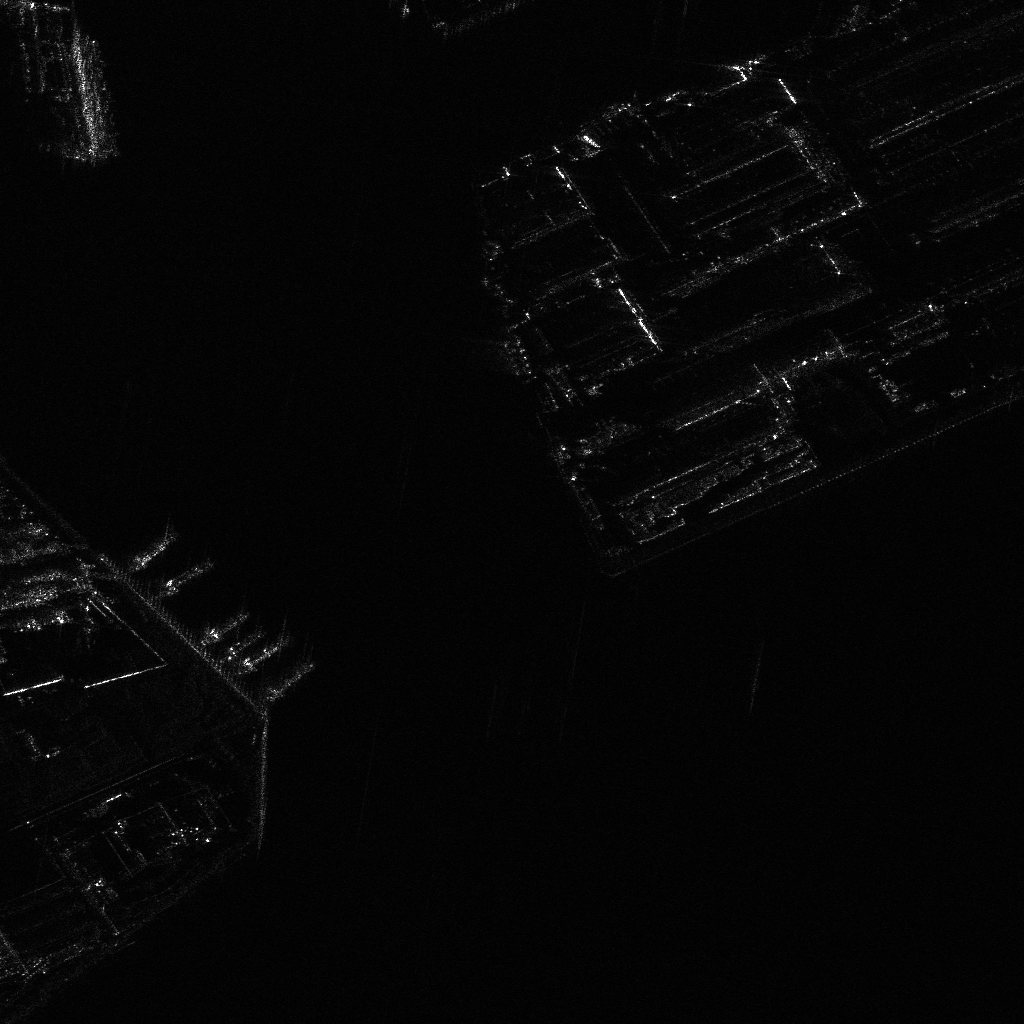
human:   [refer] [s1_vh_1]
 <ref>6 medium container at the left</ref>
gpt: <box>[[27, 63, 28, 69, 59], [24, 61, 25, 67, 59], [20, 58, 22, 64, 59], [16, 53, 18, 59, 59], [13, 51, 15, 57, 59], [22, 59, 24, 65, 59]]</box>